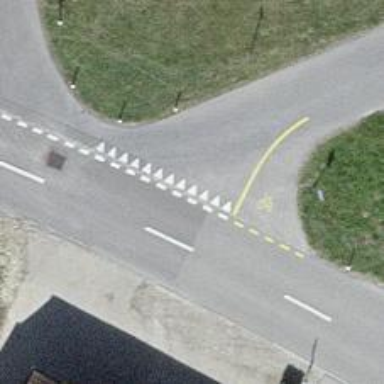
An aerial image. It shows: Road with "give way" sign.